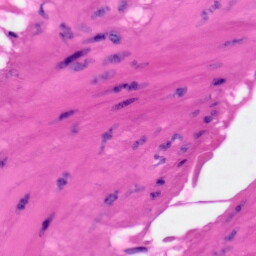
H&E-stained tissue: Skin